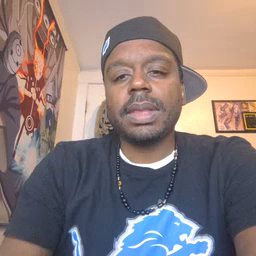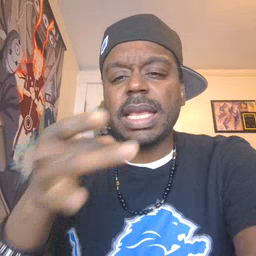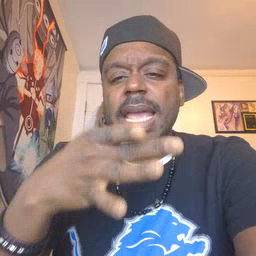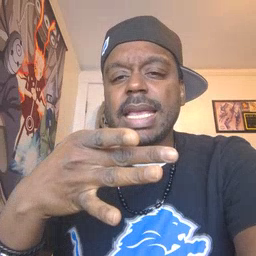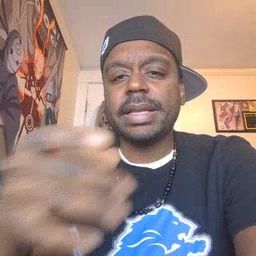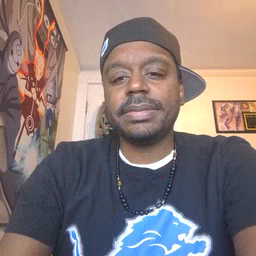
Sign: hate